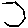
Label: hexagon